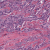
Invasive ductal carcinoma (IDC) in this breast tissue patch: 1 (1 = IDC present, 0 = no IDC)